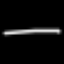
Label: line